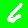
Digit: 6